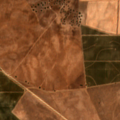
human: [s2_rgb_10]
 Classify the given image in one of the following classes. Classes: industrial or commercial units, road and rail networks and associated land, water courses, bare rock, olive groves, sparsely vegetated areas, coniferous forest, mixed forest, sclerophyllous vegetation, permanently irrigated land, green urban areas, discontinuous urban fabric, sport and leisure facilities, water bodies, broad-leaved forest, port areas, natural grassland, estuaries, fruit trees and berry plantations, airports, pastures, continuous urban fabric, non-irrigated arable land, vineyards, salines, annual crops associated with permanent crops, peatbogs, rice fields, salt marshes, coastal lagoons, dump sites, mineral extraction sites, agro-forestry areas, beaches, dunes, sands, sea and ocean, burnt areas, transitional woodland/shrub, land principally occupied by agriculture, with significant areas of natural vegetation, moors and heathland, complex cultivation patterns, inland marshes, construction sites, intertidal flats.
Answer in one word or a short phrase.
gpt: non-irrigated arable land, permanently irrigated land, olive groves, agro-forestry areas